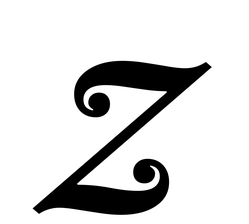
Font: LibreCaslonText-Italic_Italic